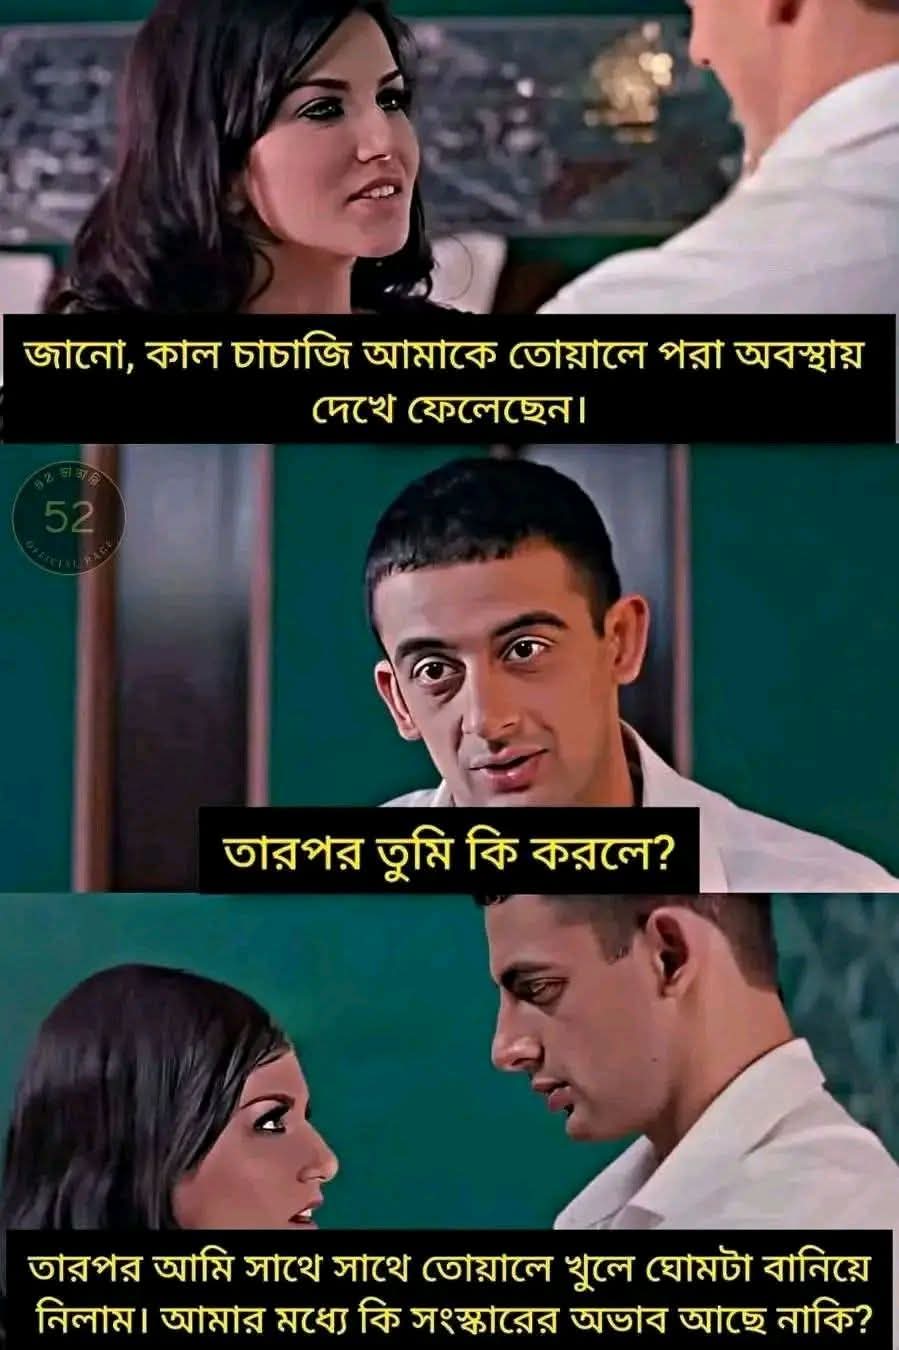
Text: জানো, কাল চাচাজি আমাকে তোয়ালে পরা অবস্থায় দেখে ফেলেছেন।
তারপর তুমি কি করলে?
তারপর আমি সাথে সাথে তোয়ালে খুলে ঘোমটা বানিয়ে নিলাম। আমার মধ্যে কি সংস্কারের অভাব আছে নাকি?
Label: Non Hate